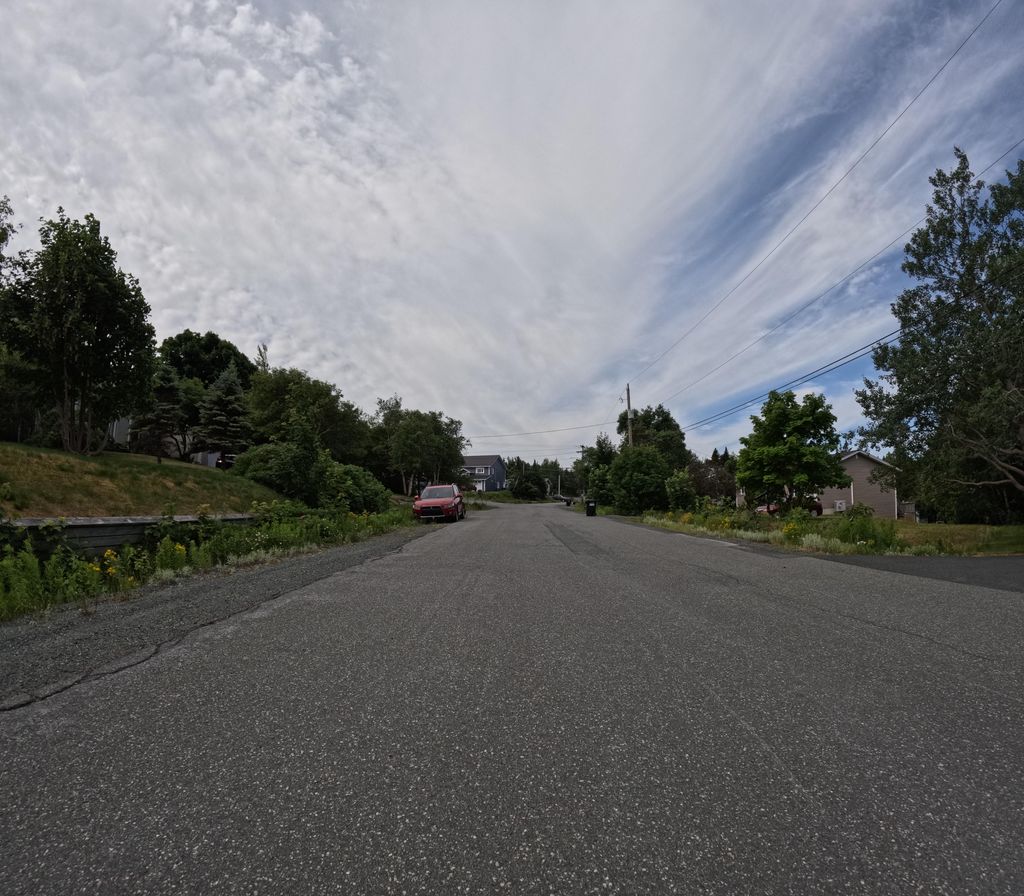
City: st_johns